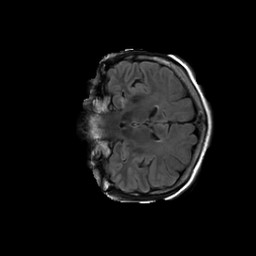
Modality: FLAIR
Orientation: coronal
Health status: ill
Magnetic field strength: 3 T